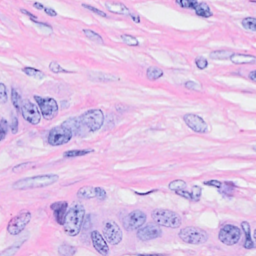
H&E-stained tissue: Breast